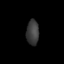
Tissue: lung
Cell type: Endothelial cells
Senescence score: 0.5628
Nuclear area (px): 309
Mean DAPI intensity: 59.265